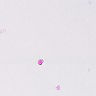
Metastatic tissue present: no